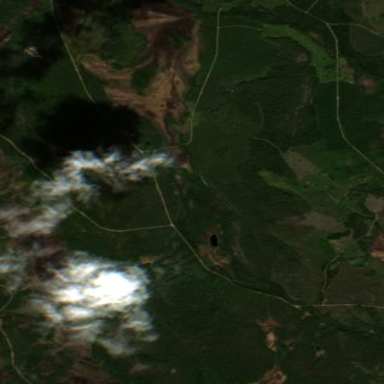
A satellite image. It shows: Bog wetland.